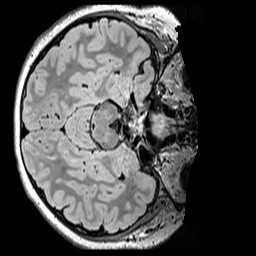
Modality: FLAIR
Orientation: axial
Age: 11
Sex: male
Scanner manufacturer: siemens
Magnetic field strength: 3 T
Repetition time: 5 s
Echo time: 0.388 s